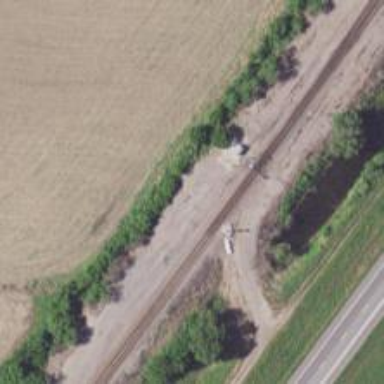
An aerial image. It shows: Railway spur junction.